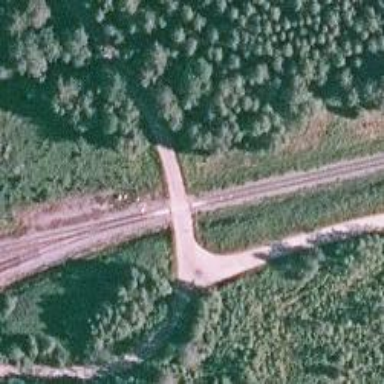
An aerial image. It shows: Uncontrolled level railway crossing with saltire marker.